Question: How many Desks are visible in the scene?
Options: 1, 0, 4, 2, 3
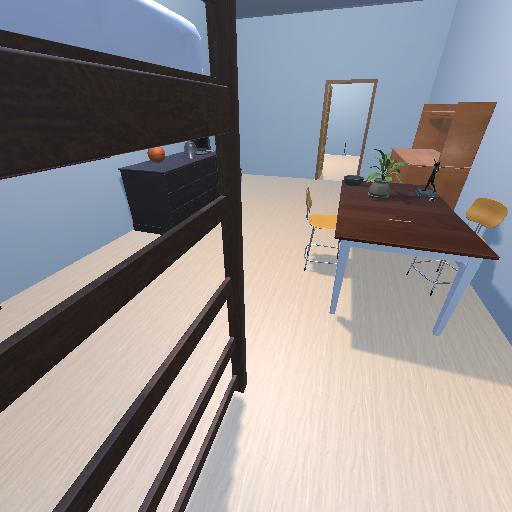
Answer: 1